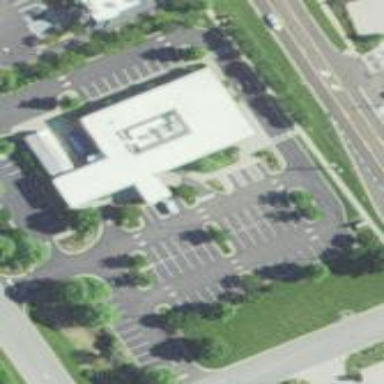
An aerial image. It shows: Building.